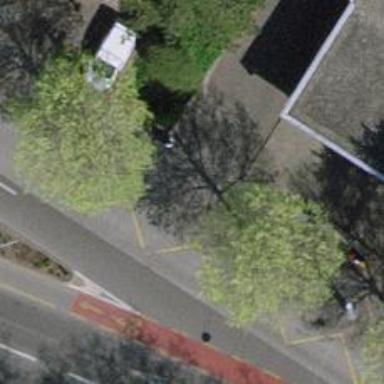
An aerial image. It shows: Asphalt sidewalk leading to public transport platform for trolleybuses.